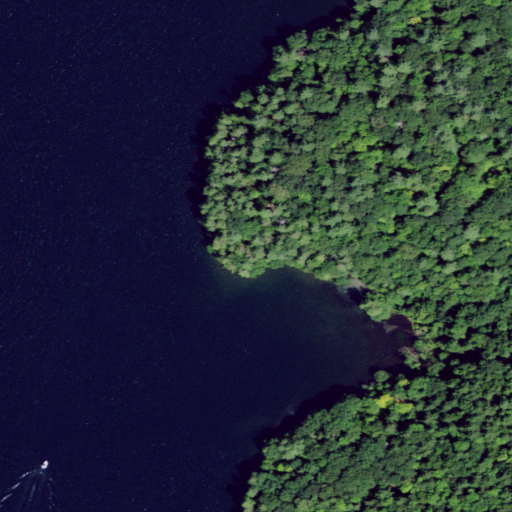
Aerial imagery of cape in New York named Bear Point containing open water, evergreen forest, mixed forest, grassland, and herbaceous wetlands